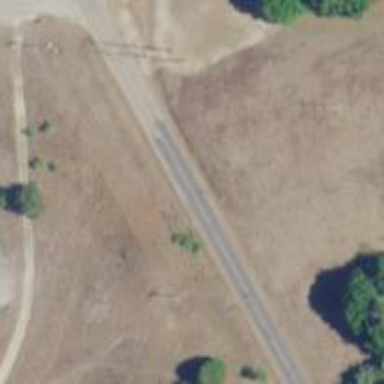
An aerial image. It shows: Tertiary road.